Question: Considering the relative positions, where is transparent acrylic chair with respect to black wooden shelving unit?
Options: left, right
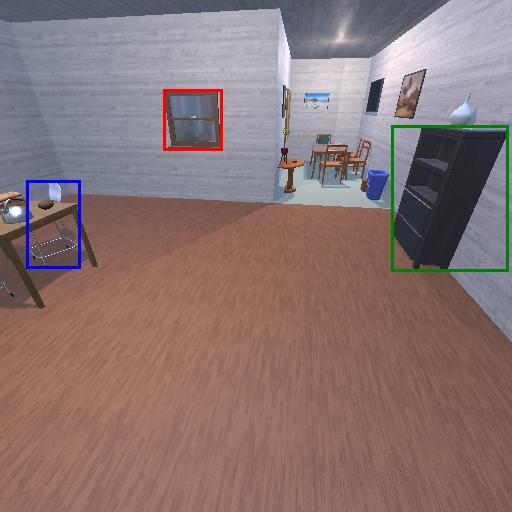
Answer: left